Field crop: maize
Growth stage: 2
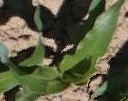
Species: maize